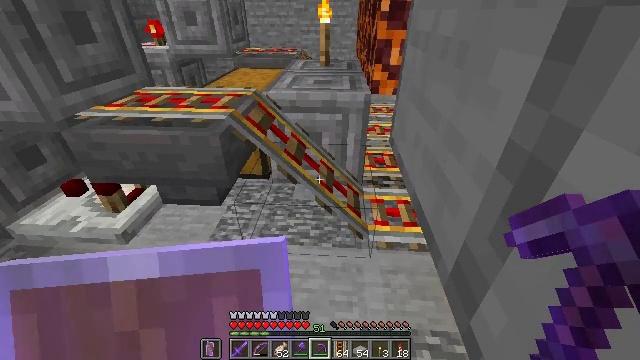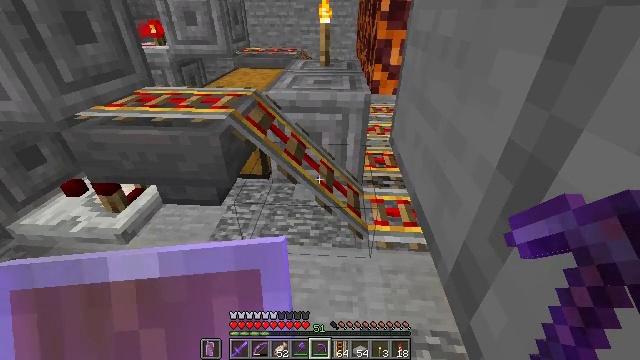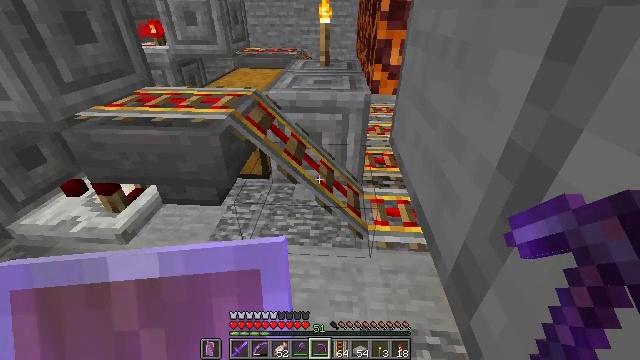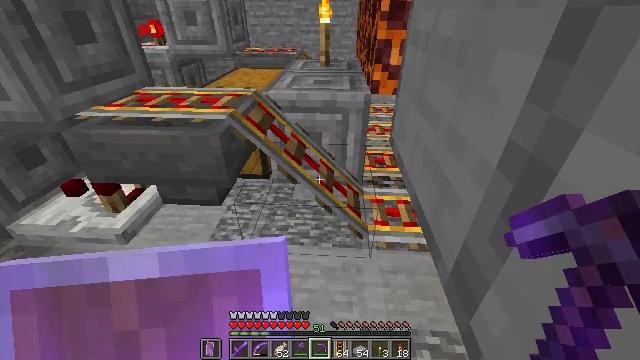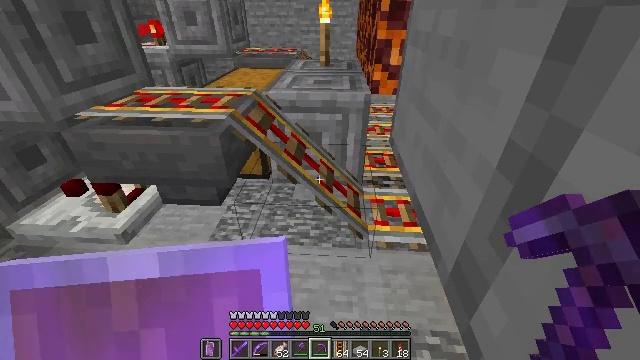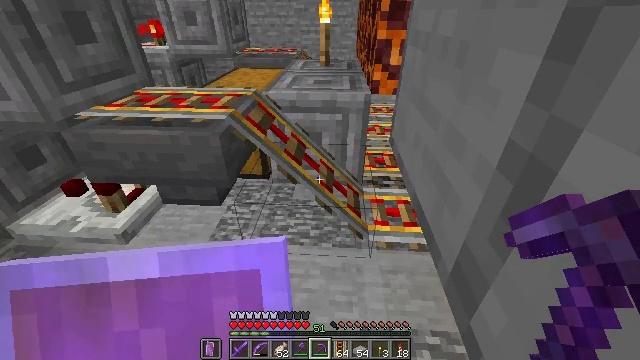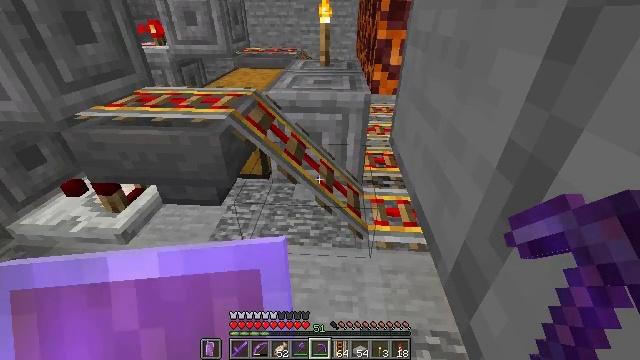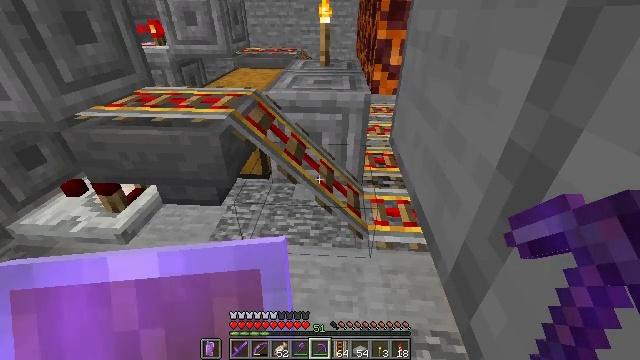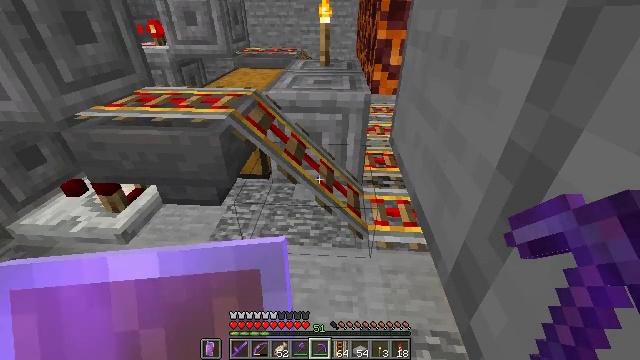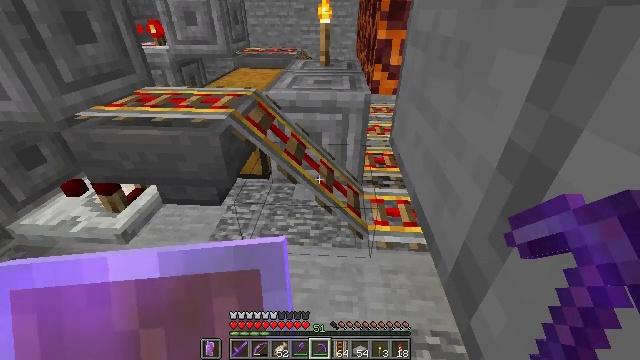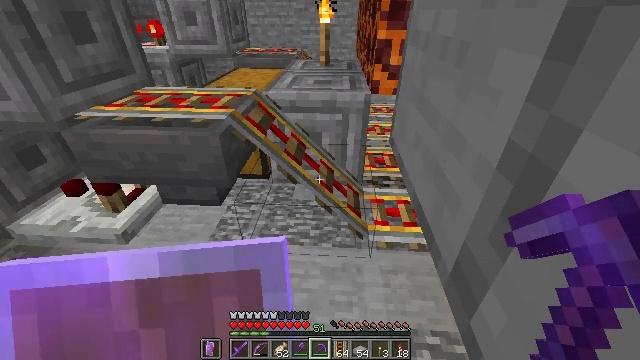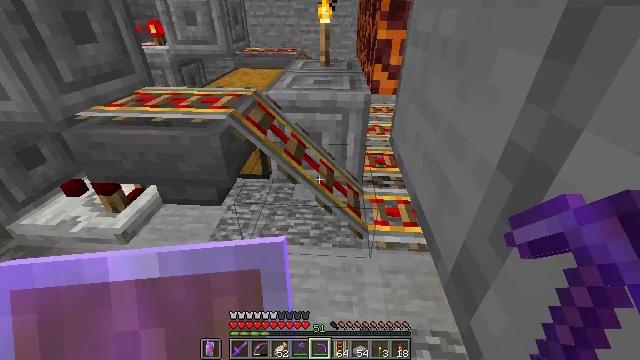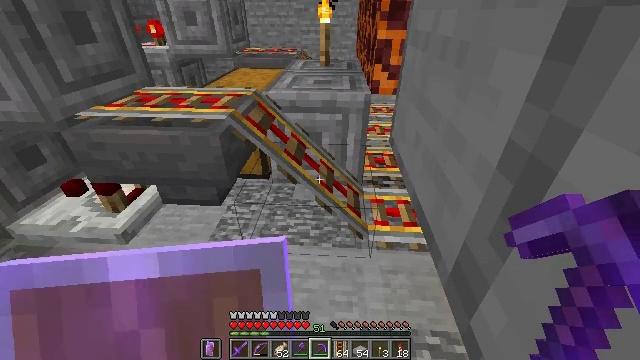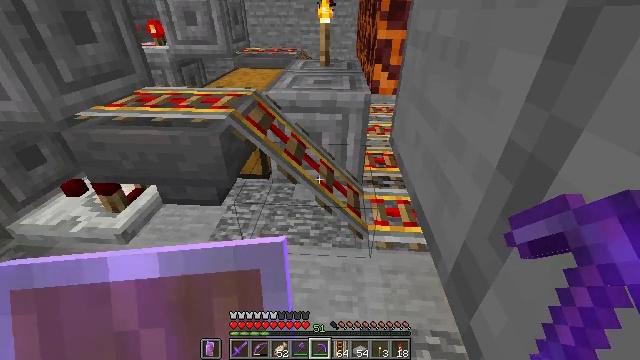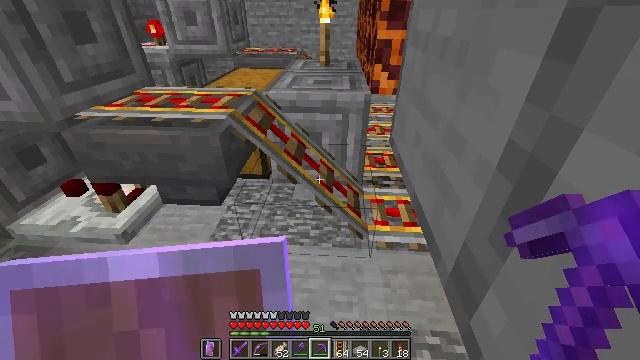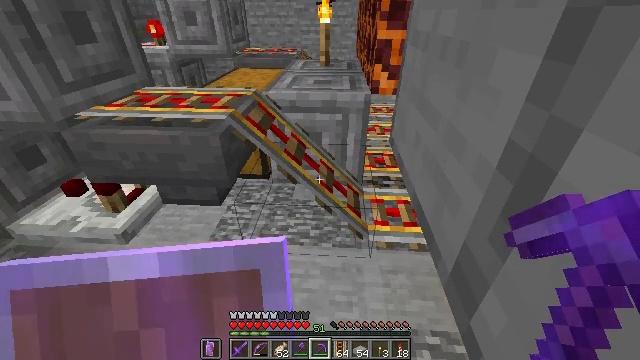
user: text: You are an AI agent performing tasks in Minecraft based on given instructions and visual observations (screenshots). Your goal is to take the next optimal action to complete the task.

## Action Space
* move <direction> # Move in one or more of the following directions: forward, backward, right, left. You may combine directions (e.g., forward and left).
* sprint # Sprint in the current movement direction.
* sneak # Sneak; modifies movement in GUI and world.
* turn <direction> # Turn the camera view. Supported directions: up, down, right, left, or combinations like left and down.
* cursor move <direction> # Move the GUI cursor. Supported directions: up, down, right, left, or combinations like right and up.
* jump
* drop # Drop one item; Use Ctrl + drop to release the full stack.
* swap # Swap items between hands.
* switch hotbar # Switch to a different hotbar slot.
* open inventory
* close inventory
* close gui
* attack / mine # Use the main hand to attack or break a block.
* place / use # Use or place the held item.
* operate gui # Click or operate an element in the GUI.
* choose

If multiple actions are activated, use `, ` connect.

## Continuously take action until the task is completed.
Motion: motion action
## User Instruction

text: Attack the powered rail to remove it.
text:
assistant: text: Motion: no_op
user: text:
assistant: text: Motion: no_op
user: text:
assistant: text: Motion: no_op
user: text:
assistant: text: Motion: no_op
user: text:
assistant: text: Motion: no_op
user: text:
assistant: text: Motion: no_op
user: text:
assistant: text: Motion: no_op
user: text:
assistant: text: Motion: no_op
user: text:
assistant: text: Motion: no_op
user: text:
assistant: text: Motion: no_op
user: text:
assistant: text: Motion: no_op
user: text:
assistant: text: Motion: no_op
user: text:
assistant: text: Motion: no_op
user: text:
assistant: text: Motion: no_op
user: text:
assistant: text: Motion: no_op
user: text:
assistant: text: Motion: no_op
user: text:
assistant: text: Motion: attack / mine
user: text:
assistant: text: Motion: attack / mine
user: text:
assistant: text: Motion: attack / mine
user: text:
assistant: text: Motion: attack / mine
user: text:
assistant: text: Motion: attack / mine
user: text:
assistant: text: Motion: no_op